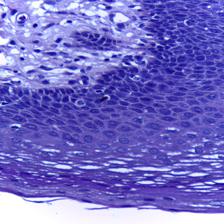
Diagnosis: Normal